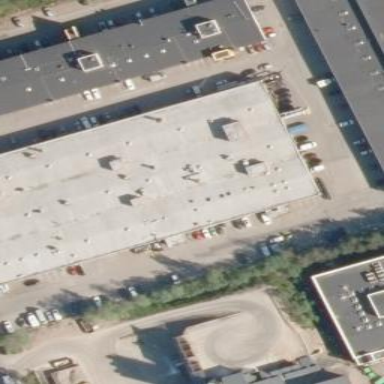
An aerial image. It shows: Industrial building.